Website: macys
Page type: customer-info-address
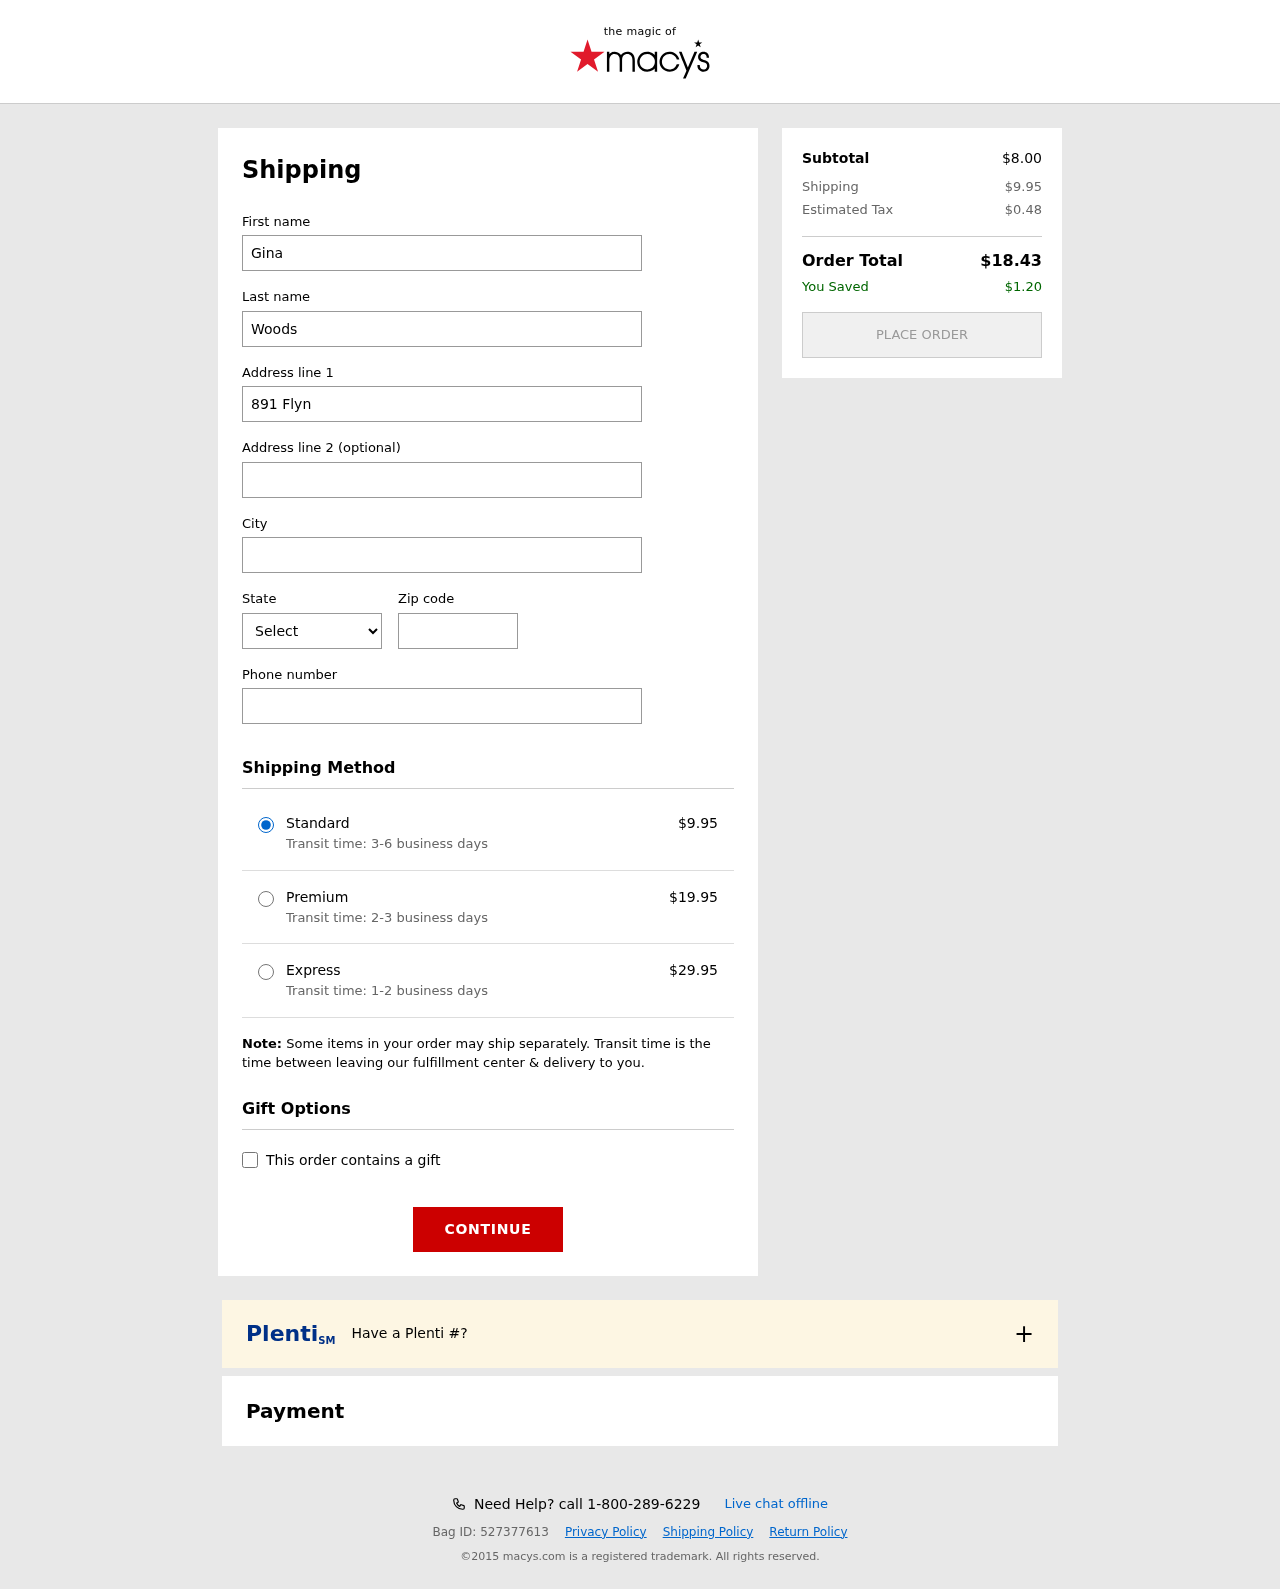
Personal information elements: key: PII_CITY
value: Port Saraberg
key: PII_FIRSTNAME
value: Gina
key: PII_LASTNAME
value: Woods
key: PII_PHONE
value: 9459094027
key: PII_POSTCODE
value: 83495
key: PII_STATE_ABBR
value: UT
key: PII_STREET
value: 891 Flynn Land Apt. 609
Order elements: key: ORDER_SHIPPING_COST
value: $9.95
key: ORDER_SHIPPING_COST_PREMIUM
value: $19.95
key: ORDER_SHIPPING_COST_EXPRESS
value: $29.95
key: ORDER_SUBTOTAL
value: $8.00
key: ORDER_TAX
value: $0.48
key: ORDER_TOTAL
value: $18.43
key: ORDER_SAVINGS
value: $1.20